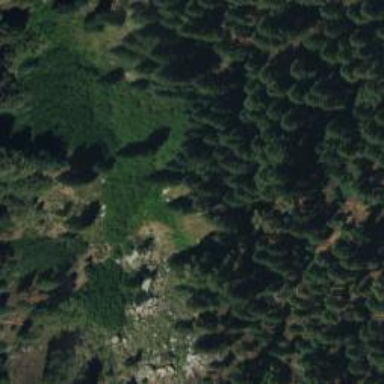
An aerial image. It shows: Meadow with woodland vegetation.